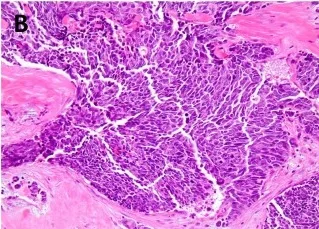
High power field (20x, 40x) showed neoplastic cells with high nuclear: cytoplasmic ratio, hyperchromatic nuclei, minimal cytoplasm, and indistinct nuclei, nuclear molding, high mitotic rate, consistent with the diagnosis of small cell carcinoma. Biopsy of breast cancer primary.
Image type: pathology (h&e)